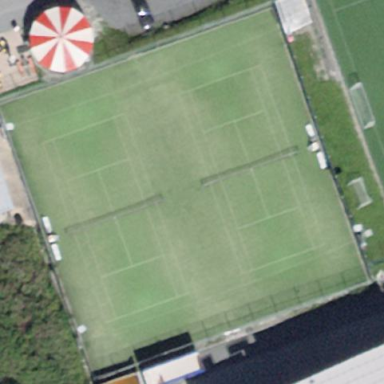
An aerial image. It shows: Tennis court on pitch.